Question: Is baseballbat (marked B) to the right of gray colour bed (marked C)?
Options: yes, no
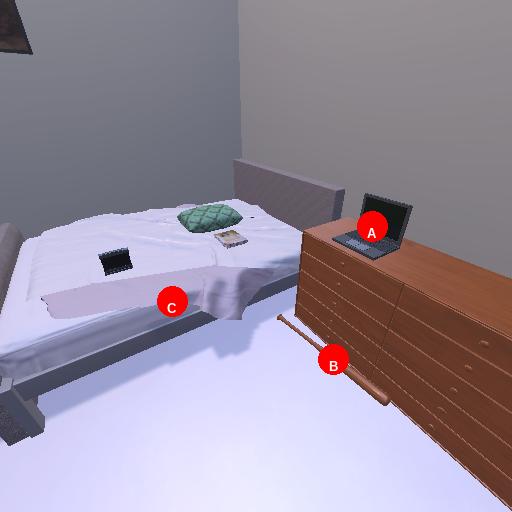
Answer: yes